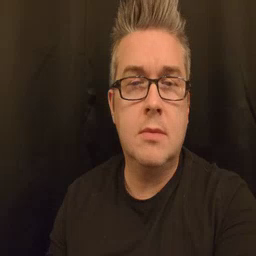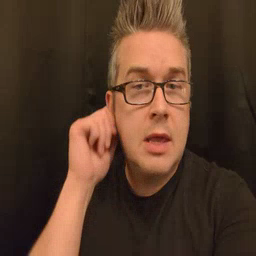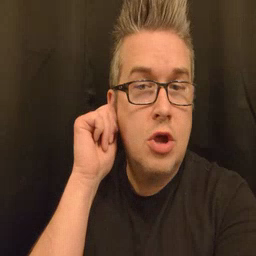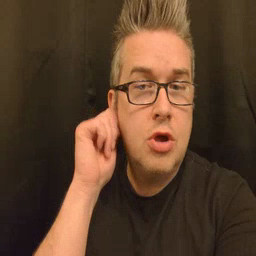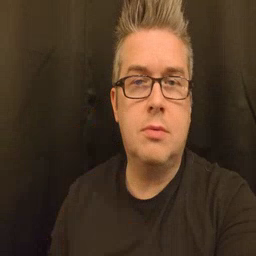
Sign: ear